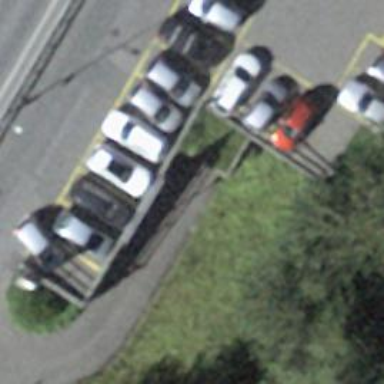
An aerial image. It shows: Parking area with asphalt surface.